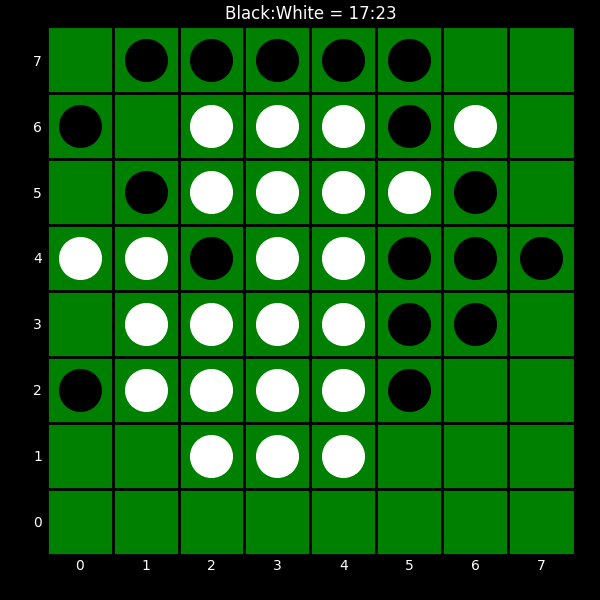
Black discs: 17
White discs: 23